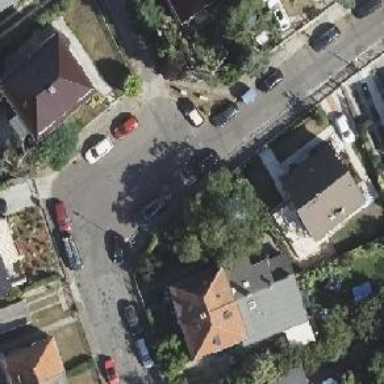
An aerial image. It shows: Asphalt road in residential area.